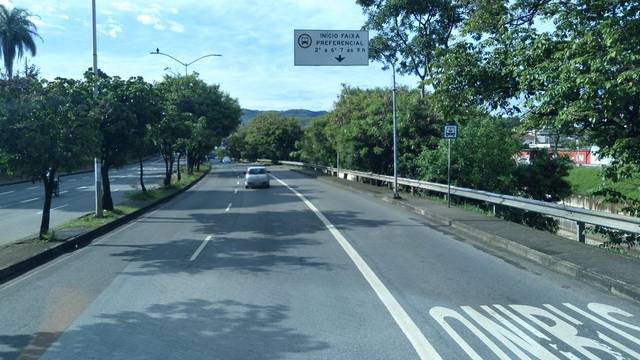
Region: Brazil
Coordinates: -19.908, -43.911